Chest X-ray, PA view. Patient: 49 years old, sex F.
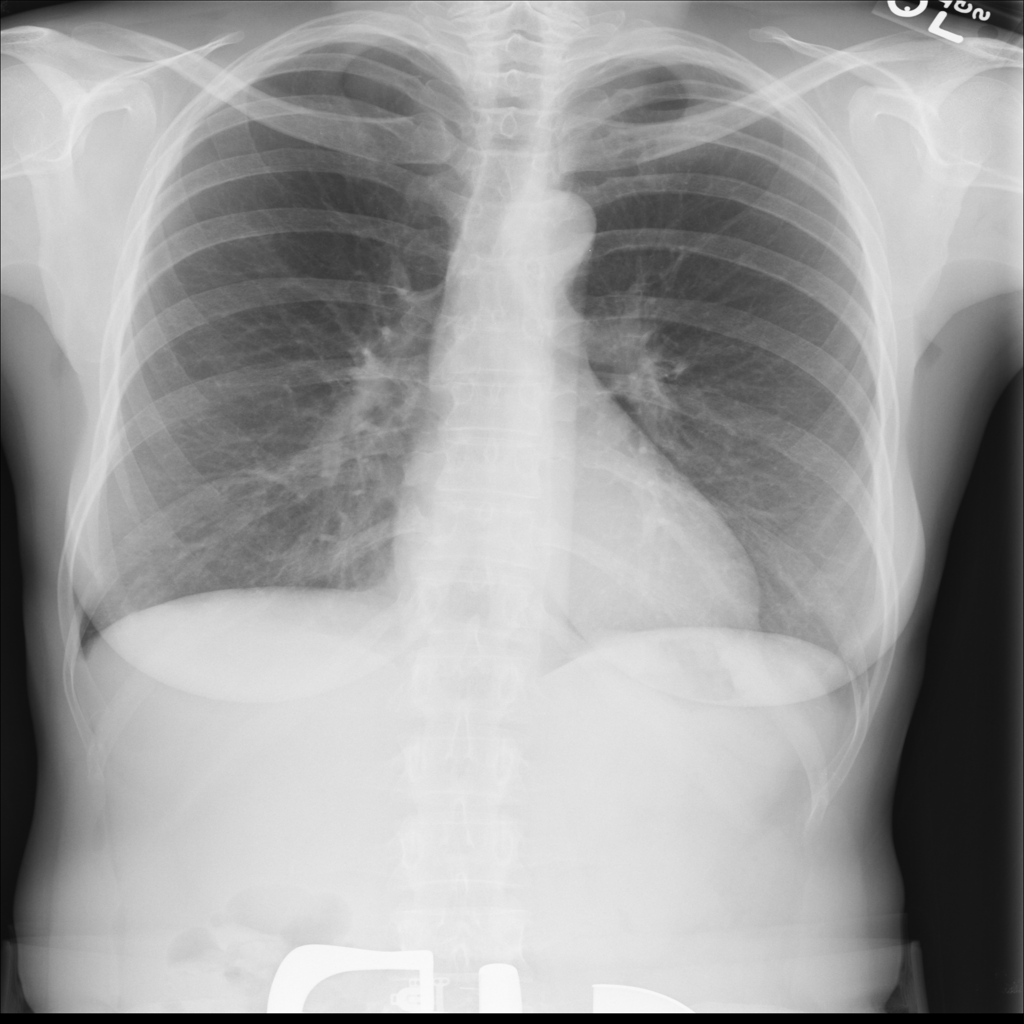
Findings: No Finding